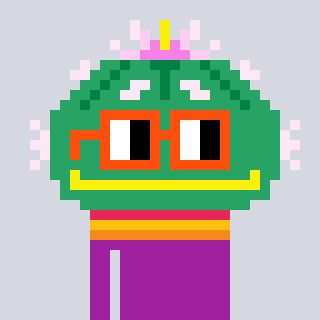
a pixel art character with square orange glasses, a peyote-shaped head and a magenta-colored body on a cool background